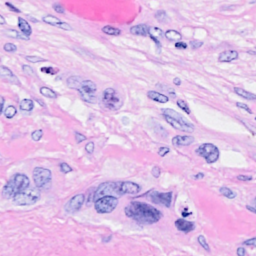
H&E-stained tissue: Breast